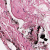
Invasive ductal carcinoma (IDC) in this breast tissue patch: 0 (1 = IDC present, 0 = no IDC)